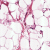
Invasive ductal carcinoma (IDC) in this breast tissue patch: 0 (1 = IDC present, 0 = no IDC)